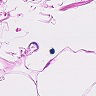
Metastatic tissue present: no